Field crop: maize
Growth stage: 2
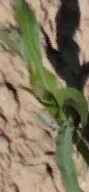
Species: maize